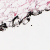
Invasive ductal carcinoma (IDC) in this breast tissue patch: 0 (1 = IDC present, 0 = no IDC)